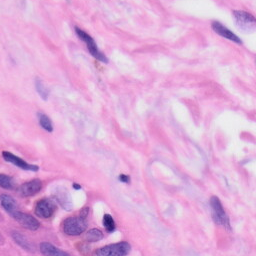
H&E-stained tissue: Skin